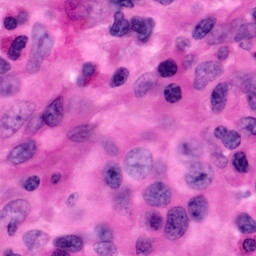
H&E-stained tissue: Pancreatic